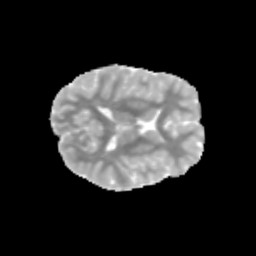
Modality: MD
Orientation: axial
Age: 10
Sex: male
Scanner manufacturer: siemens
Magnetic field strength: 3 T
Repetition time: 3.8 s
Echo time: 0.07 s